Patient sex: M
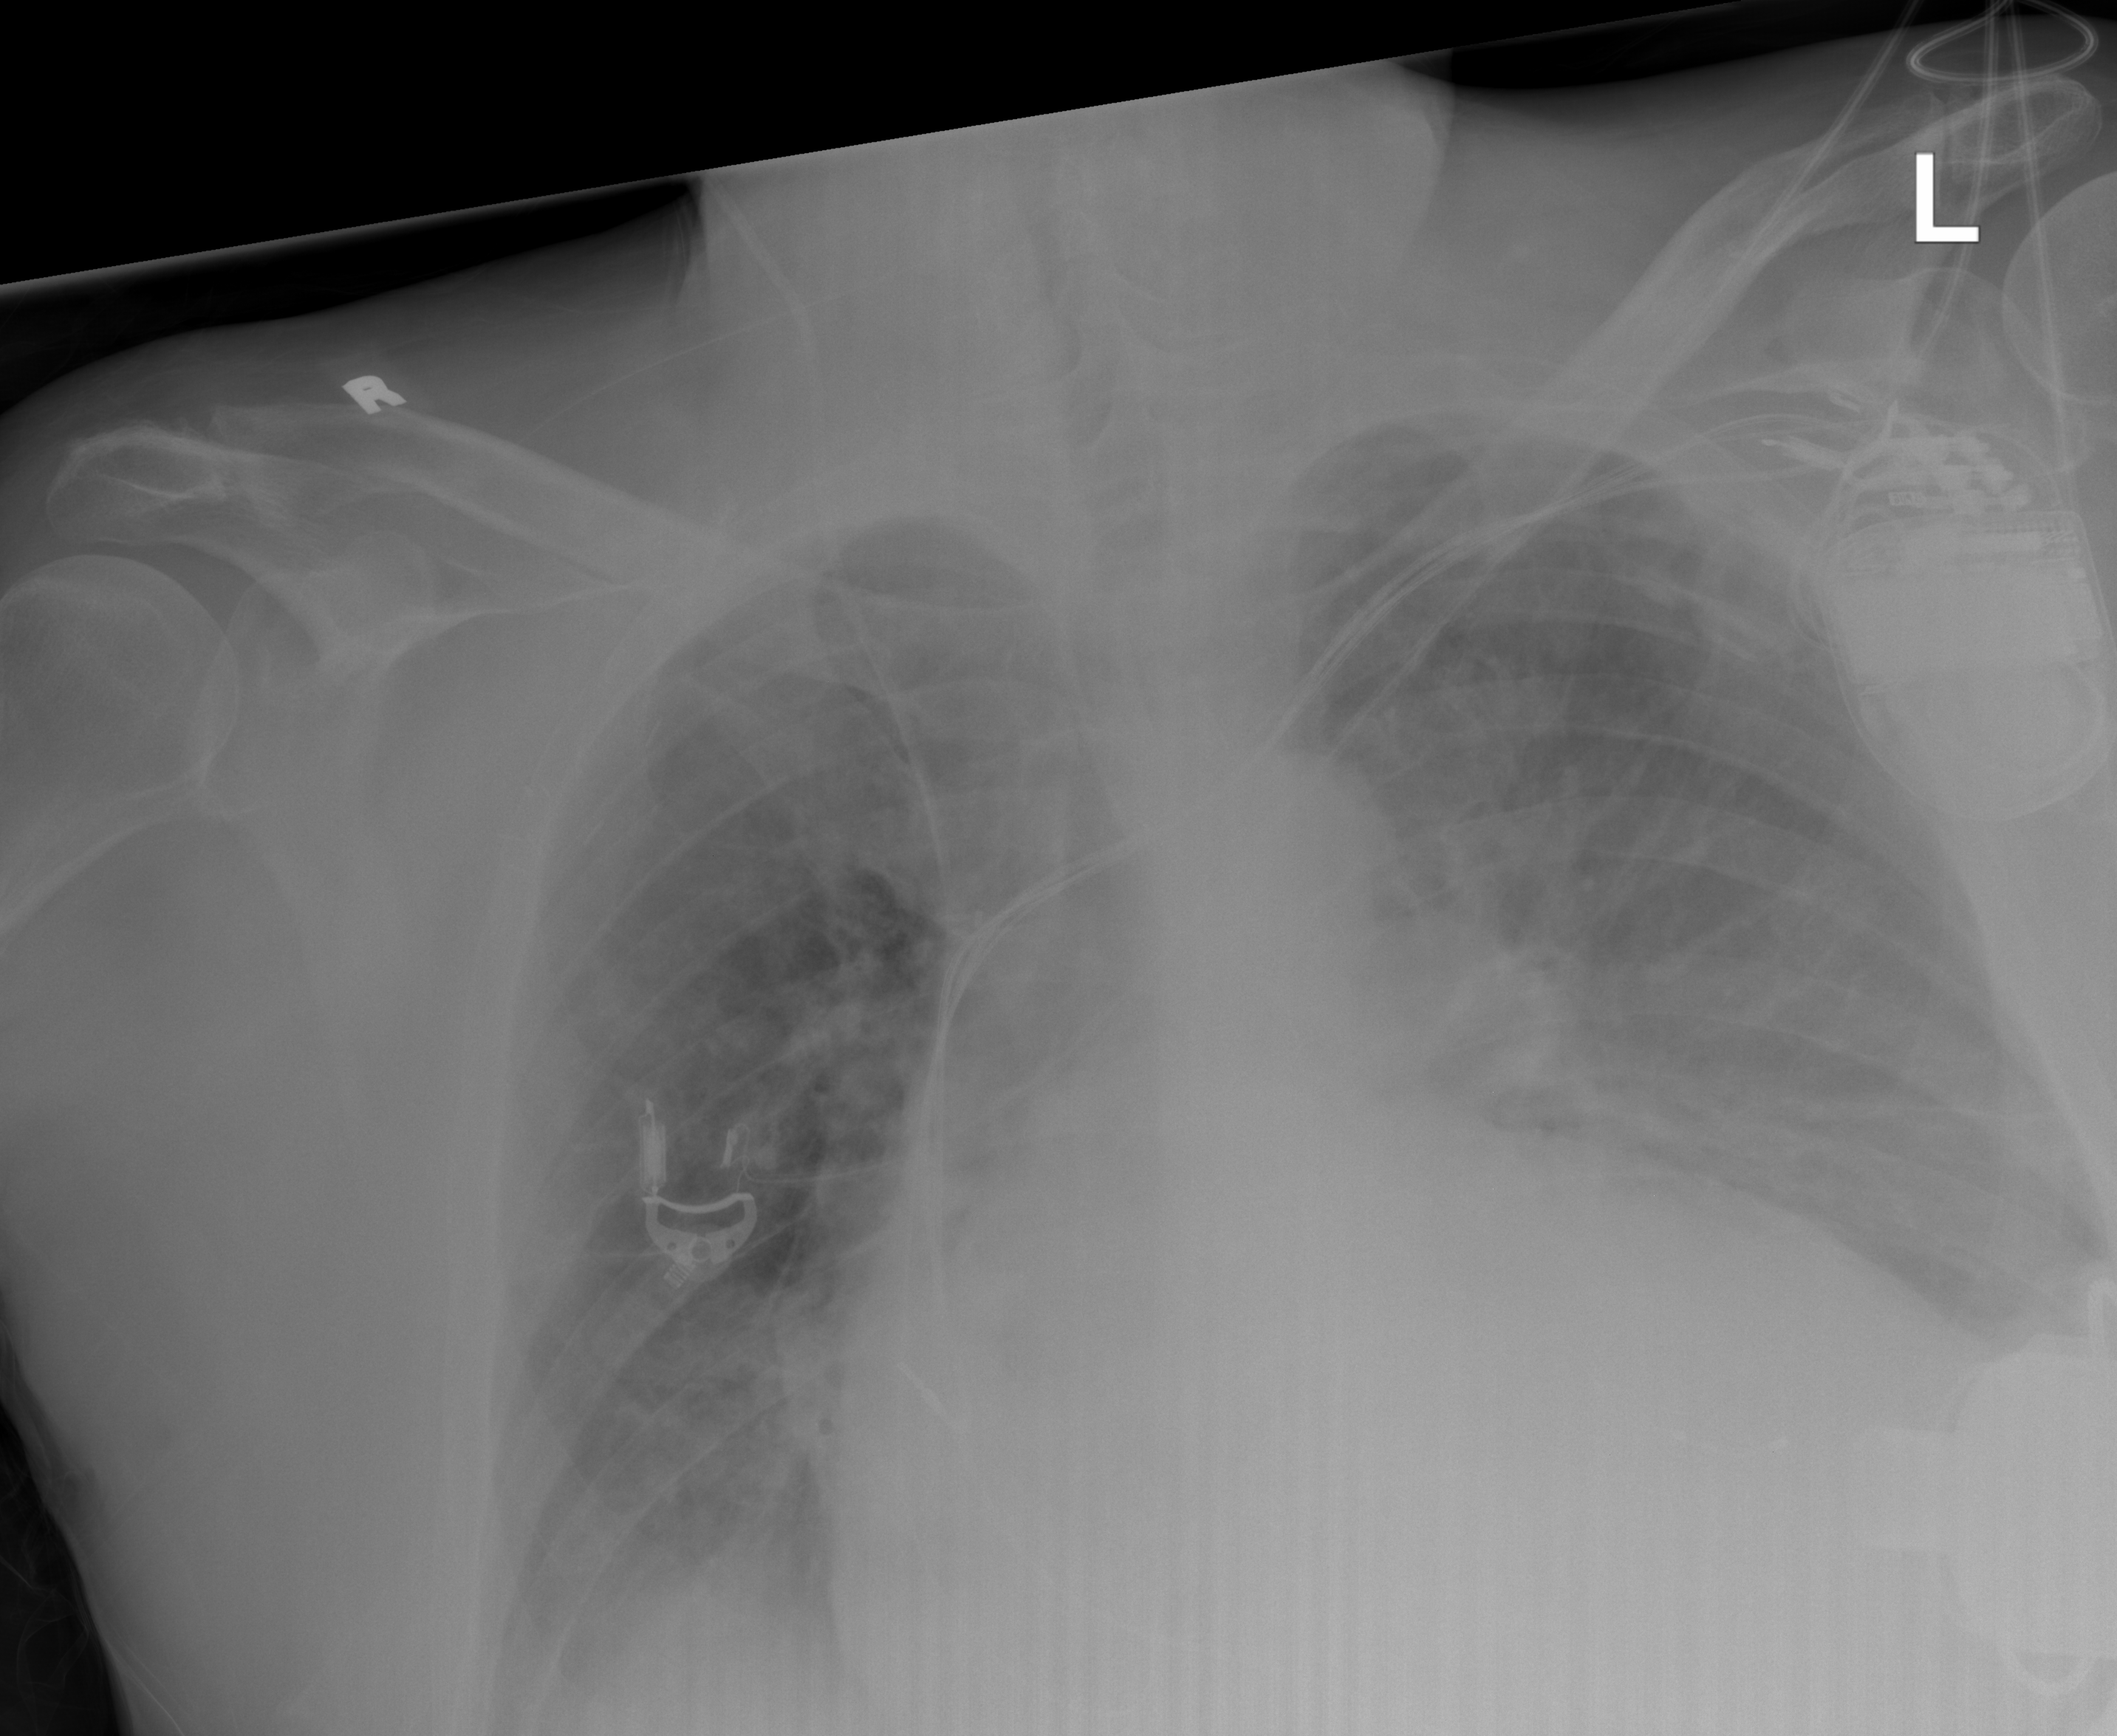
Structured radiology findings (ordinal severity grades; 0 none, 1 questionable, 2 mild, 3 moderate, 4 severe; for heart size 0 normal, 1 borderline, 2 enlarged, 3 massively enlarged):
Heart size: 3
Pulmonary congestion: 3
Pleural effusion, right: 2
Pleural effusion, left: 2
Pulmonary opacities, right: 2
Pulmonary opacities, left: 2
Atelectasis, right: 1
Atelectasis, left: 2